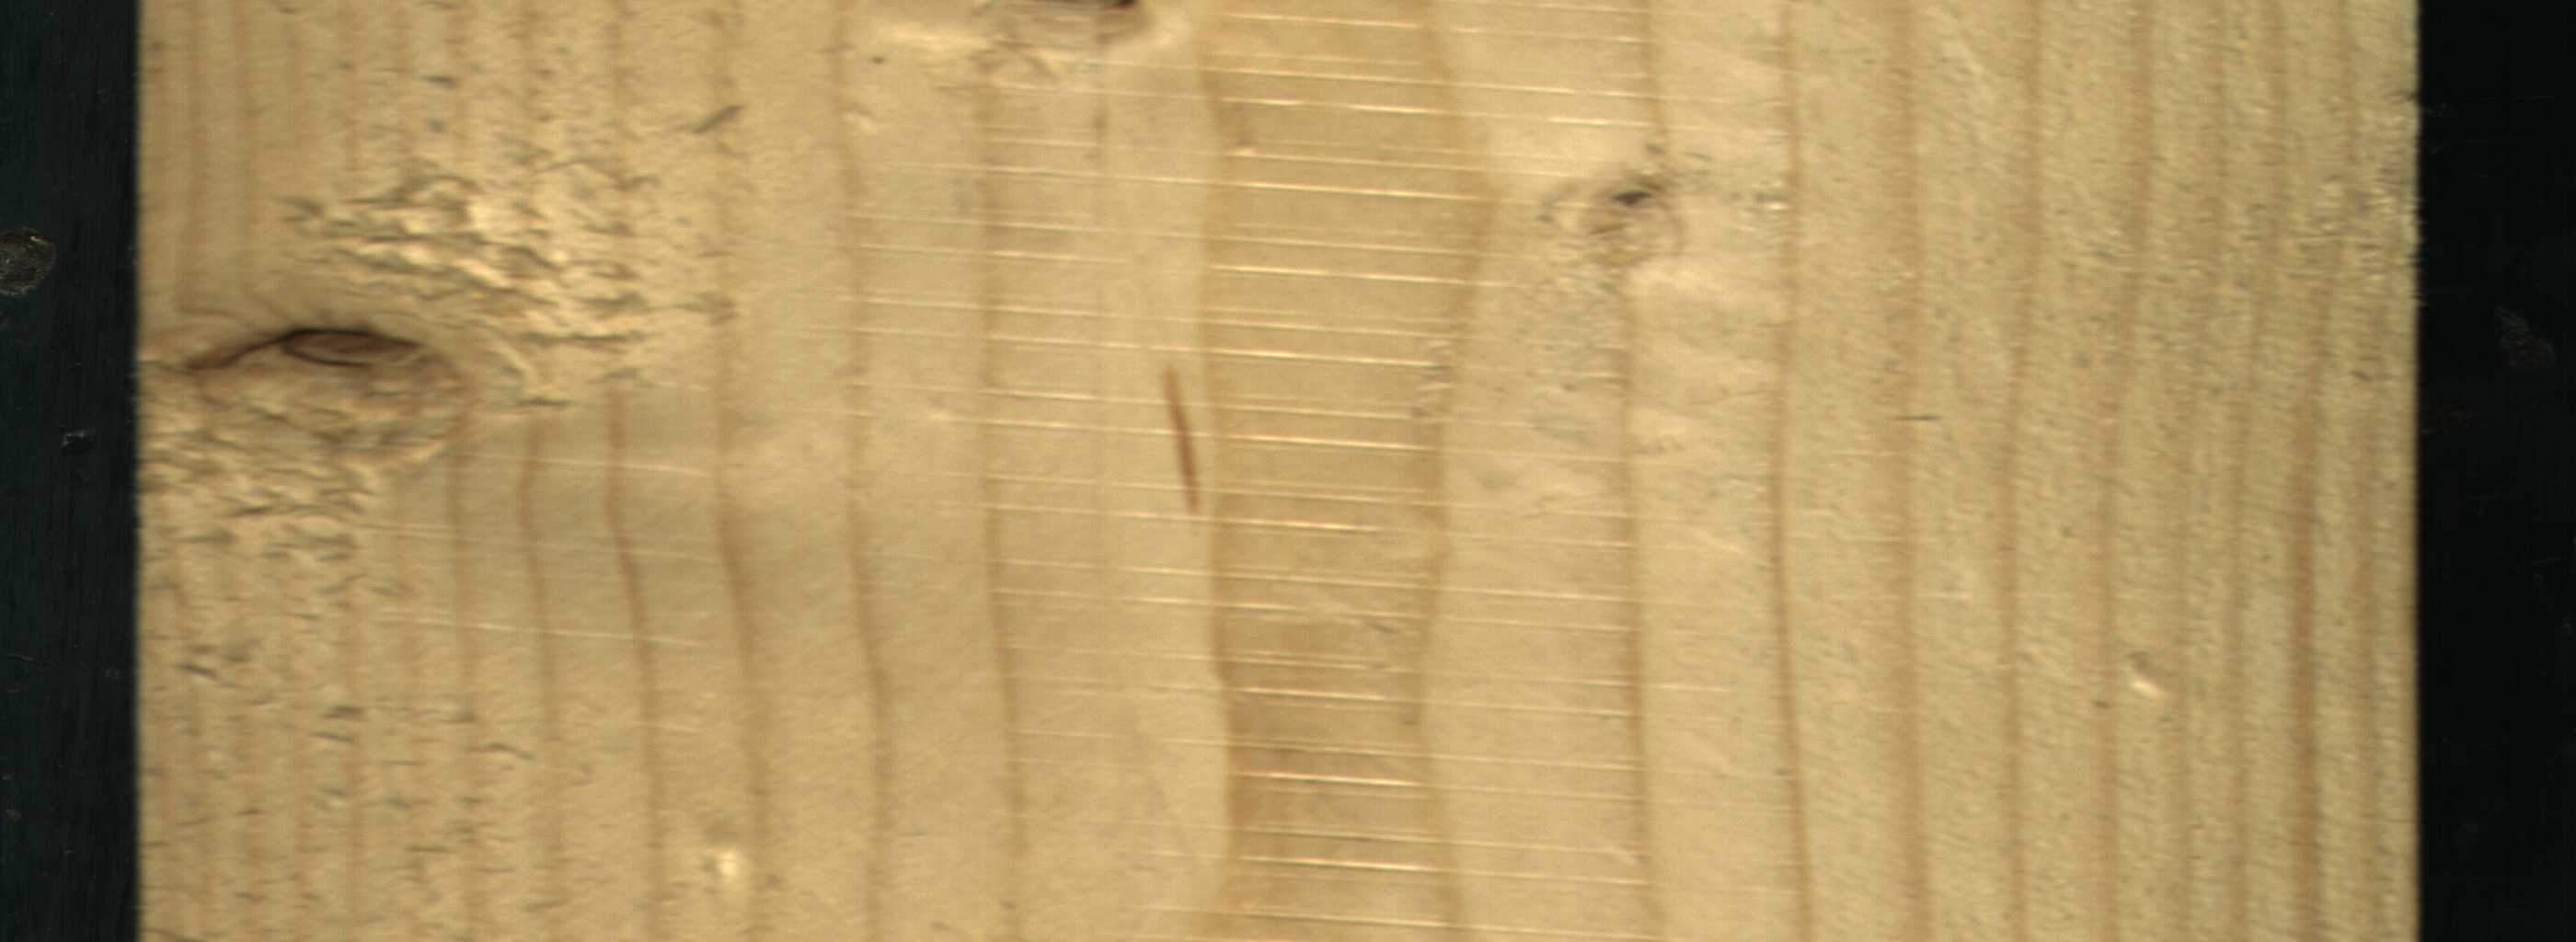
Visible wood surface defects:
resin
Dead_Knot
Live_Knot
Live_Knot